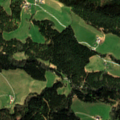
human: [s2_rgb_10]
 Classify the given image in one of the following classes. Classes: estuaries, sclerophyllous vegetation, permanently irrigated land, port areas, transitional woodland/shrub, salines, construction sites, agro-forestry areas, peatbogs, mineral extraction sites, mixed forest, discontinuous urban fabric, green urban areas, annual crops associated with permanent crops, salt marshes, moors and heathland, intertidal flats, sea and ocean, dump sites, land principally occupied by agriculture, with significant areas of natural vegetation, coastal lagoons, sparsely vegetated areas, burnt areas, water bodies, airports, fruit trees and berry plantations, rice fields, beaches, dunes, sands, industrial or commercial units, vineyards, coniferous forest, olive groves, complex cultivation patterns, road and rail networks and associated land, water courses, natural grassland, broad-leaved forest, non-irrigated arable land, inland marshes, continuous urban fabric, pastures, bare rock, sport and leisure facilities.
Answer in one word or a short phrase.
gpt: pastures, coniferous forest, mixed forest